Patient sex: F
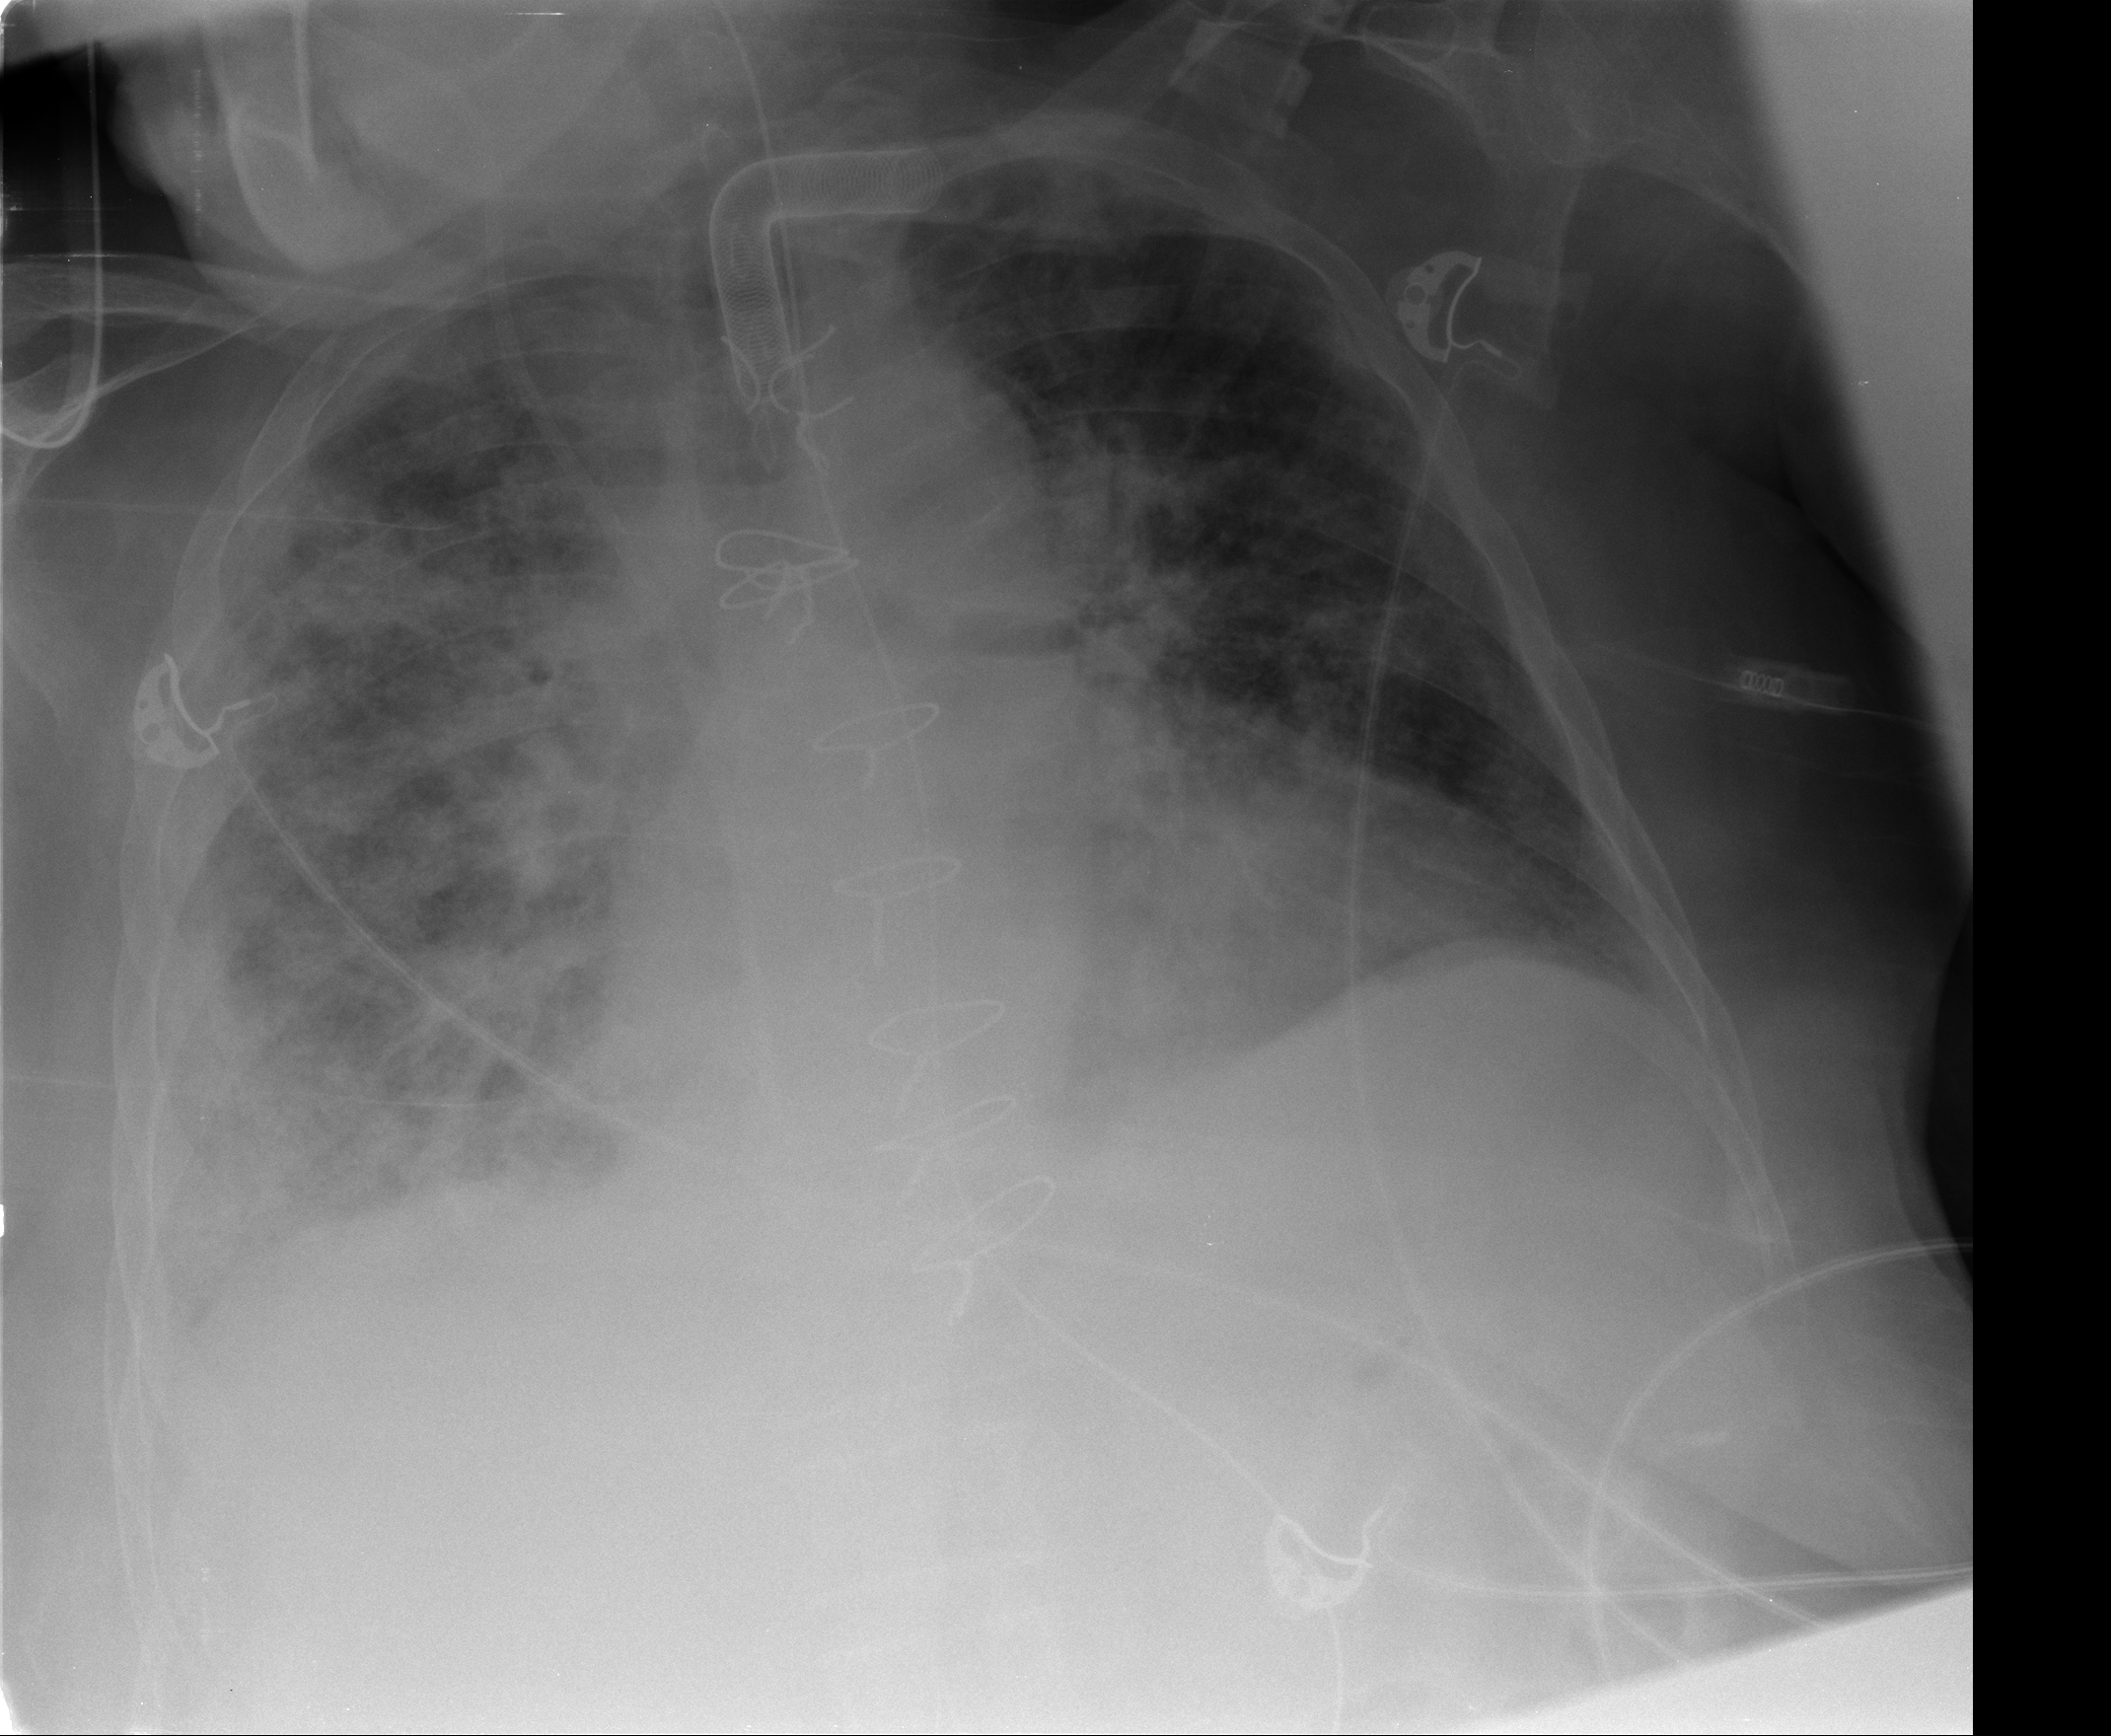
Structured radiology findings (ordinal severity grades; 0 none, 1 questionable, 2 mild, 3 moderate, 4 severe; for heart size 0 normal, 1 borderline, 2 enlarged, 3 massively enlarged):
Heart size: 2
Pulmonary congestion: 3
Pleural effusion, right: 2
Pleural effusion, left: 0
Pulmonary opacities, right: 4
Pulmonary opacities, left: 2
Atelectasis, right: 3
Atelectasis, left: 2